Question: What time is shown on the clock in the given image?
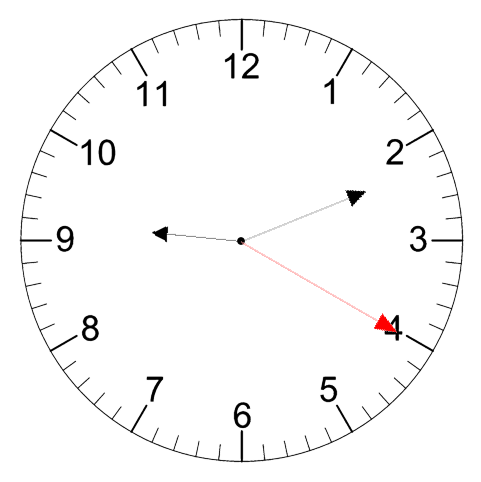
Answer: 09:11:20